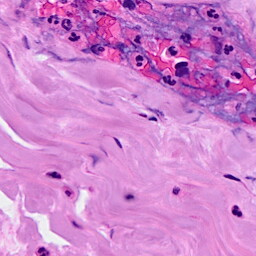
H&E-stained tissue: Breast